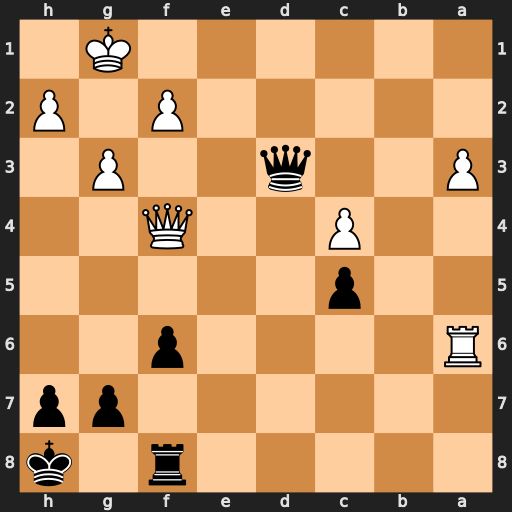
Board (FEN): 5r1k/6pp/R4p2/2p5/2P2Q2/P2q2P1/5P1P/6K1
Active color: b
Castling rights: -
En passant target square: -
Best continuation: Qb1+ Kg2 Qb7+ Qf3 Qxa6